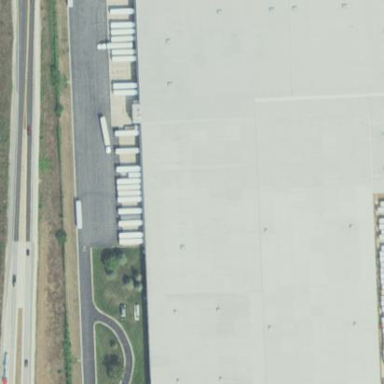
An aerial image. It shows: Warehouse.